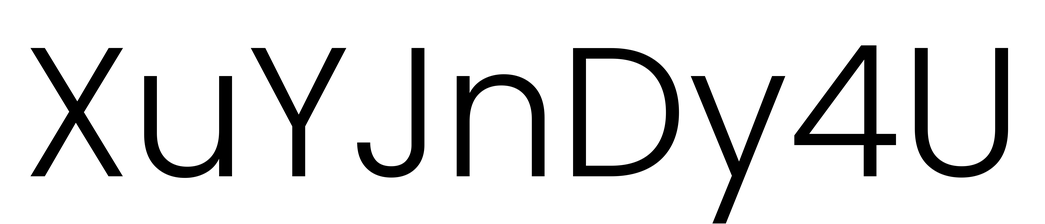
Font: Poppins-Light